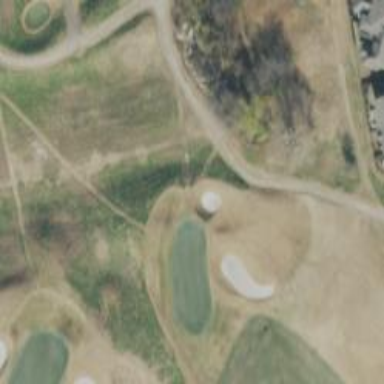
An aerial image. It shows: Path used for both walking and golf.